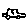
Label: car